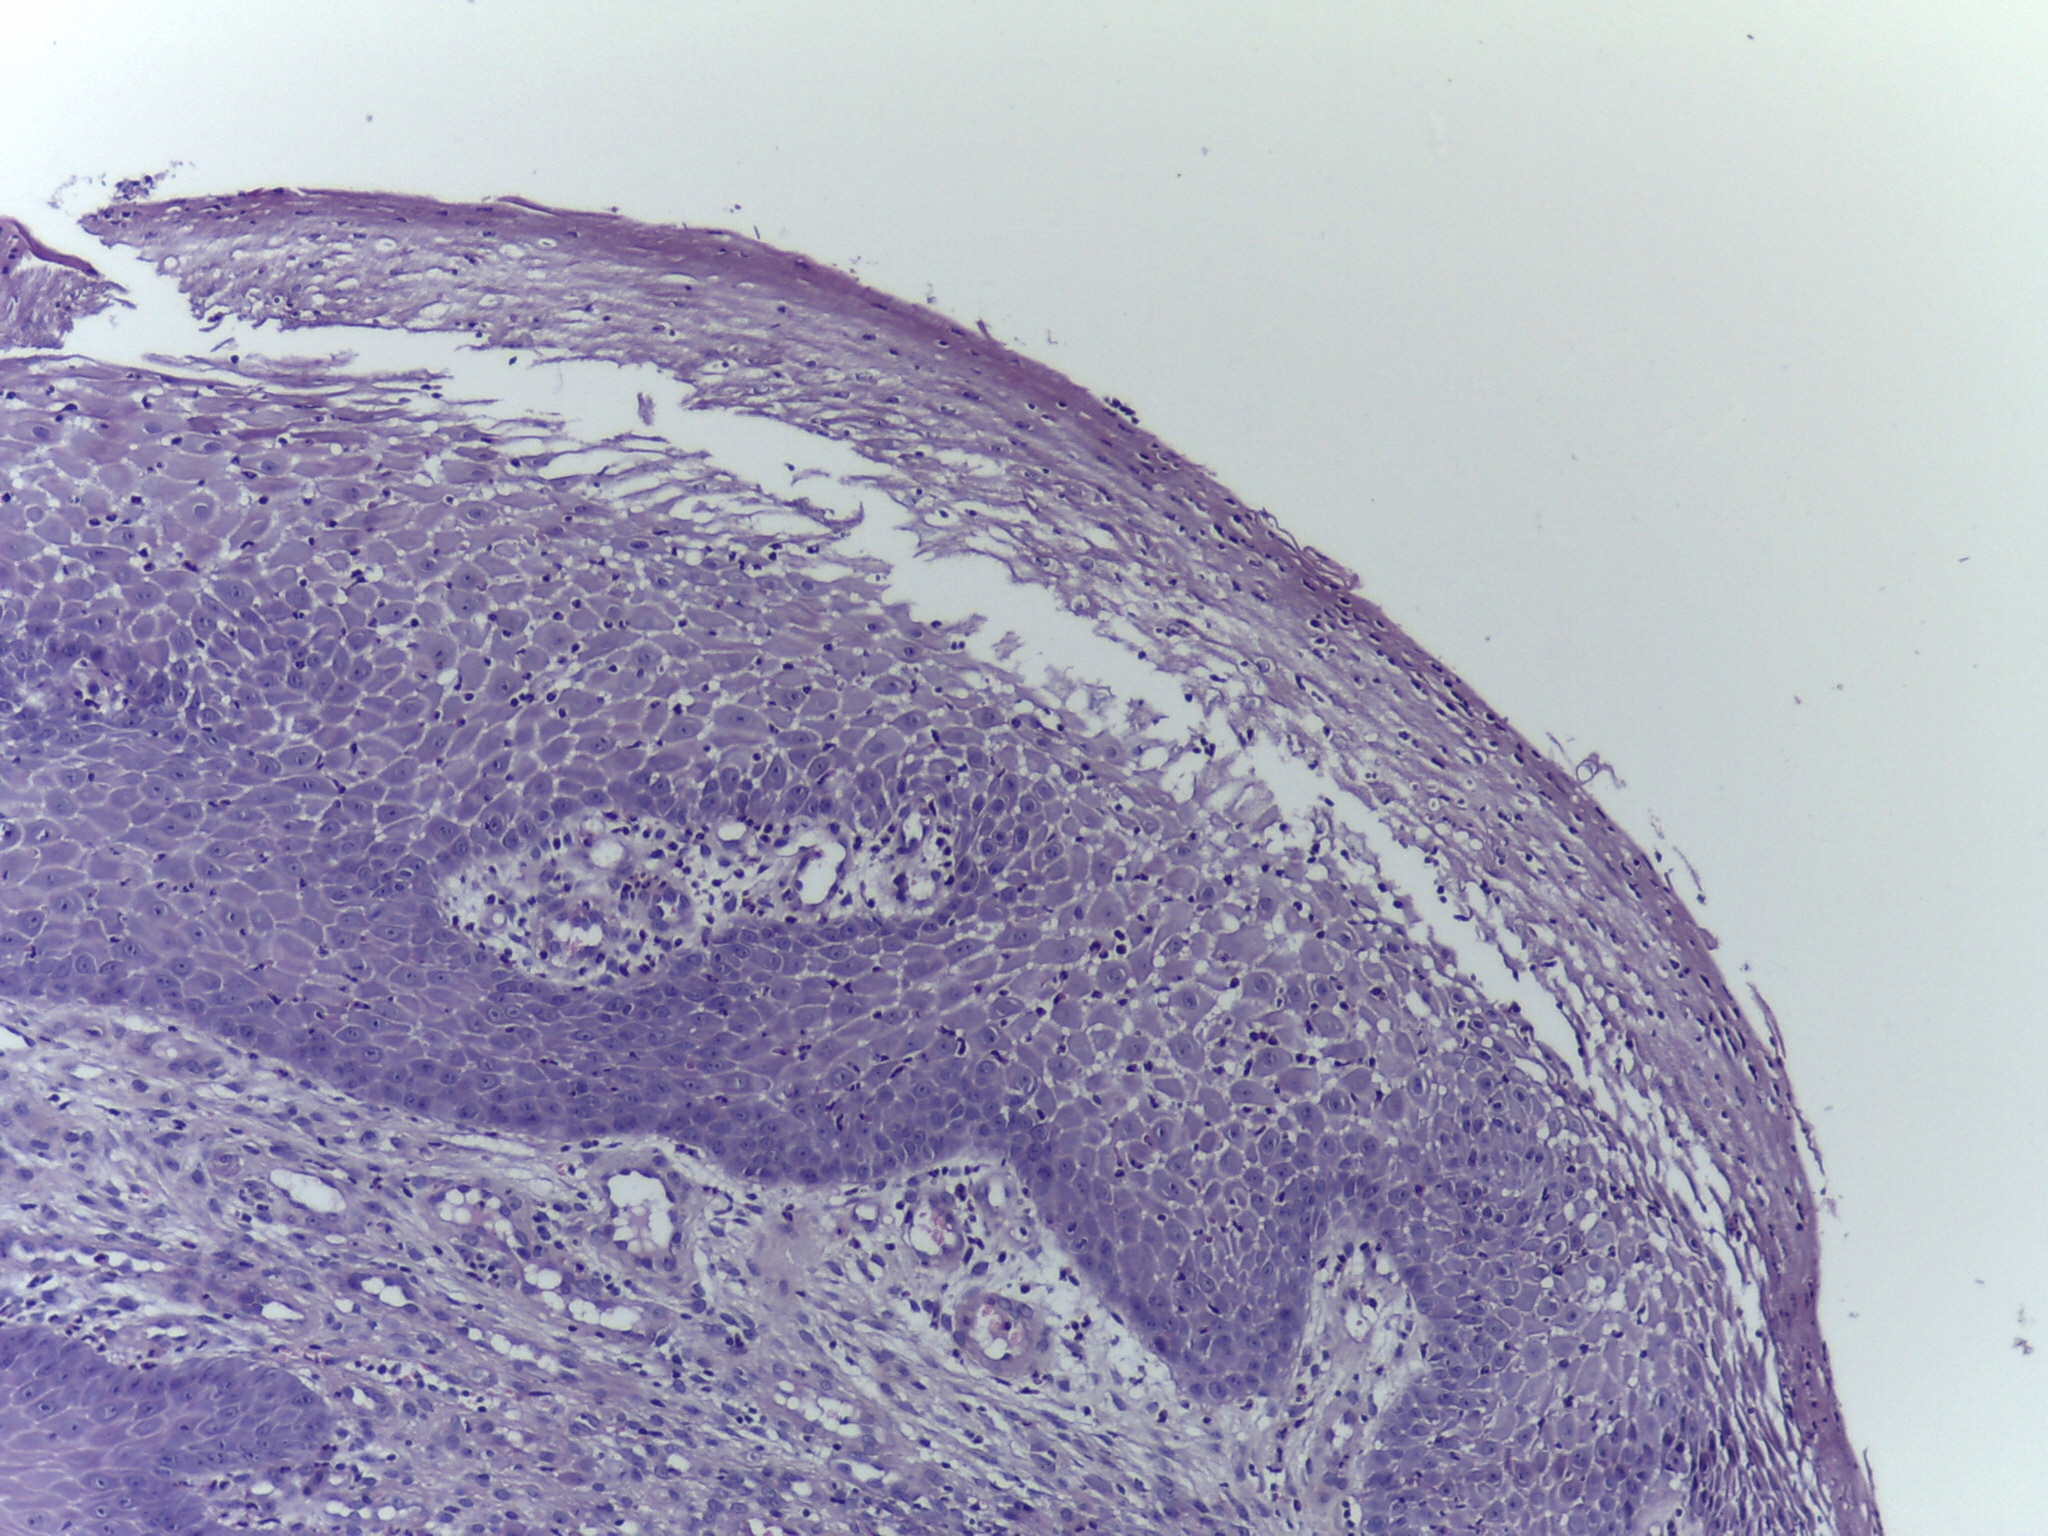
Diagnosis: OSCC